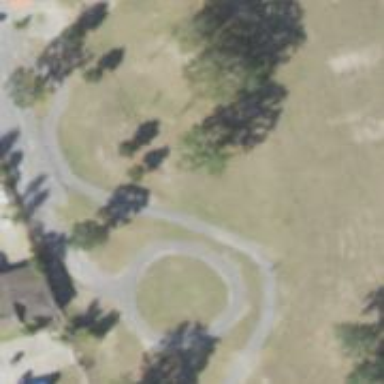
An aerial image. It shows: Dog park for leisure land.